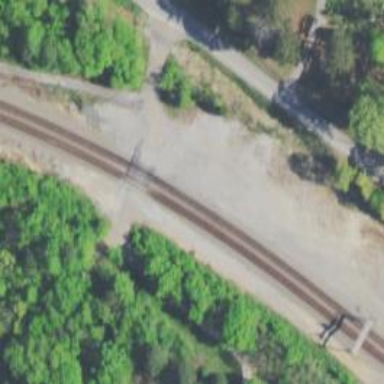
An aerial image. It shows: Level crossing along the railway.